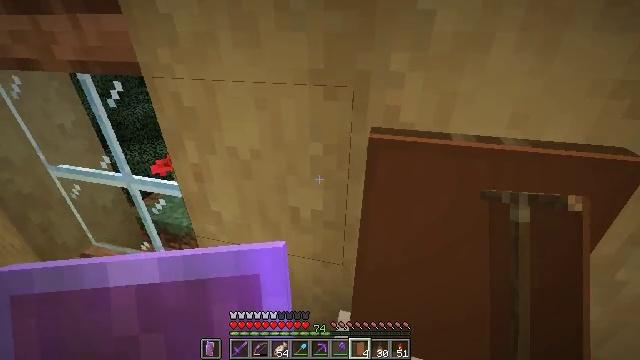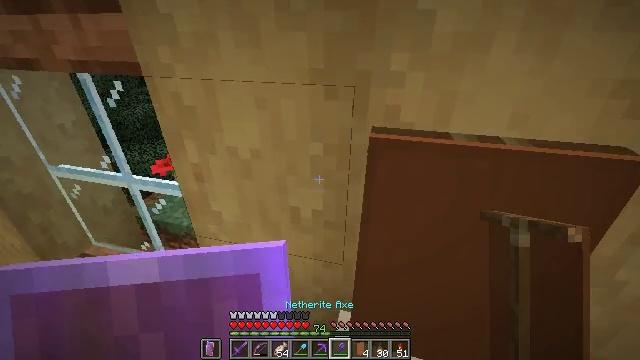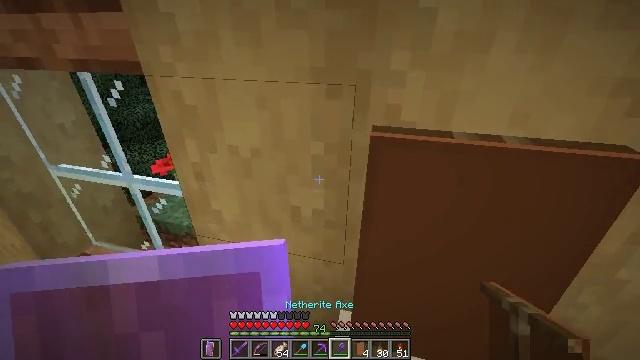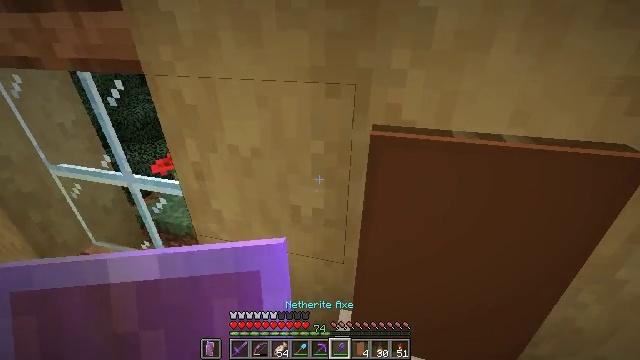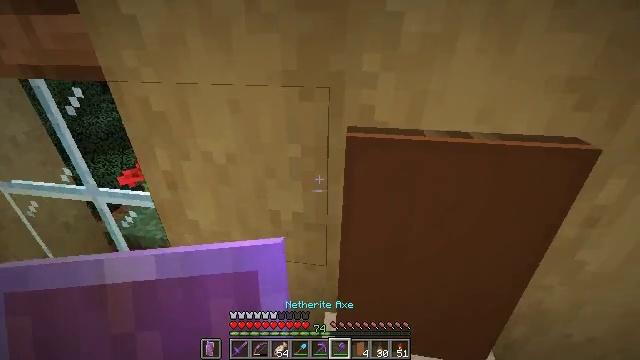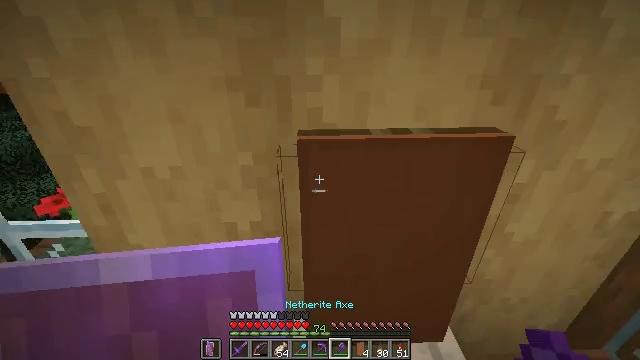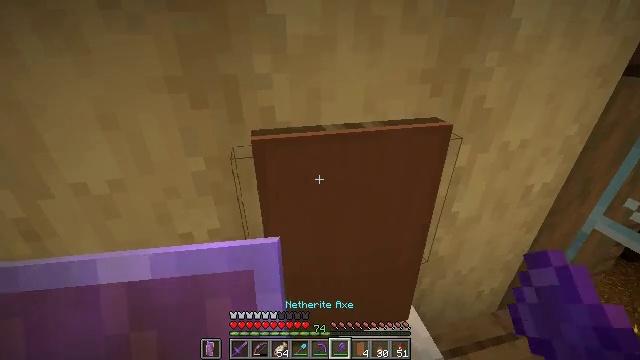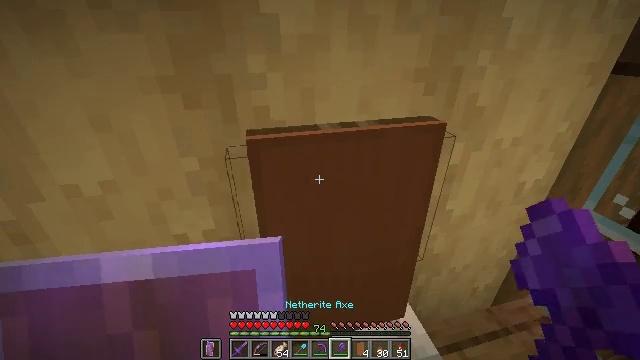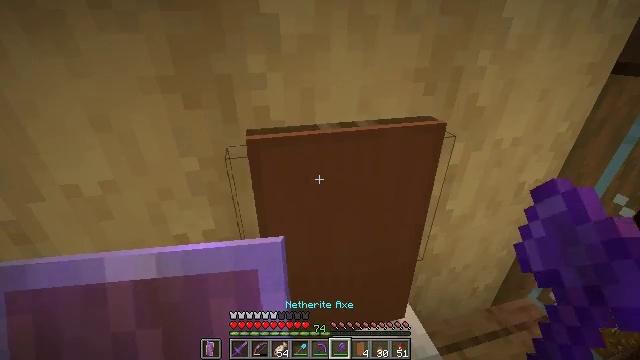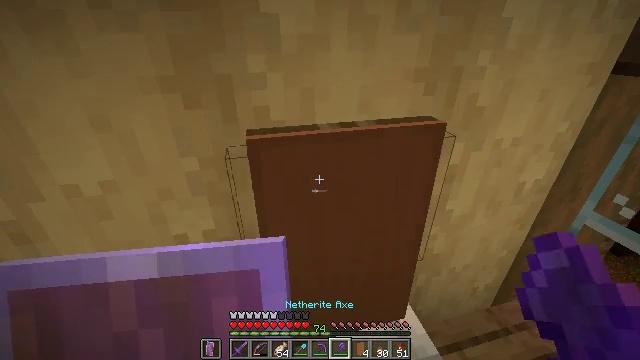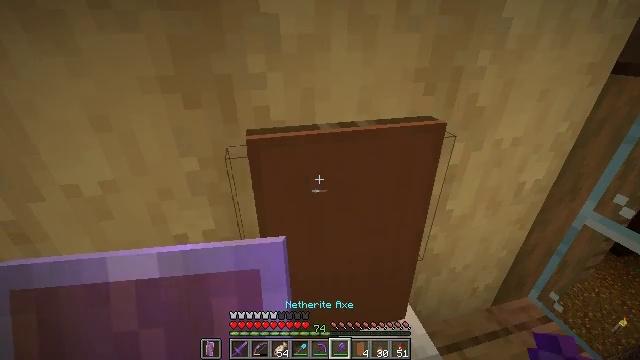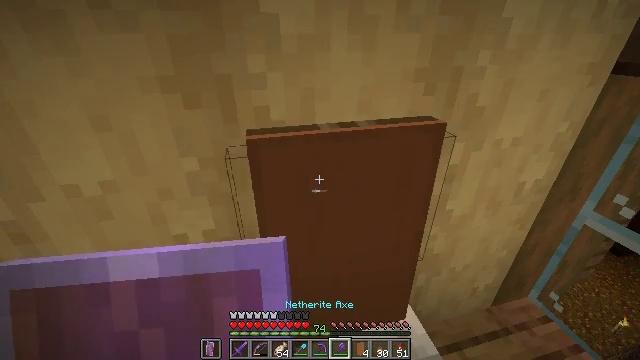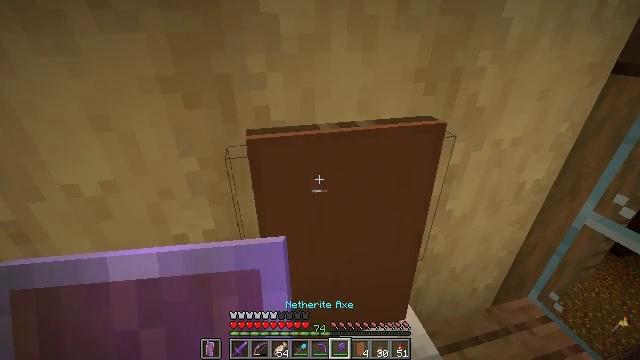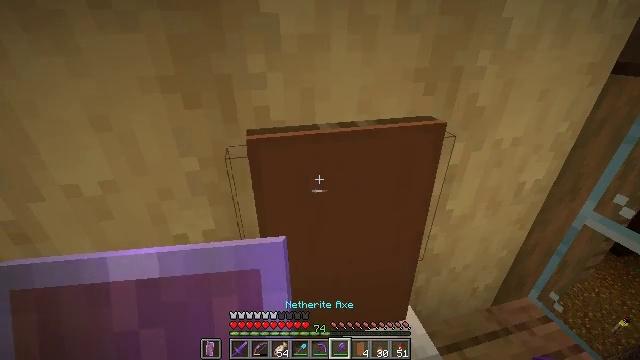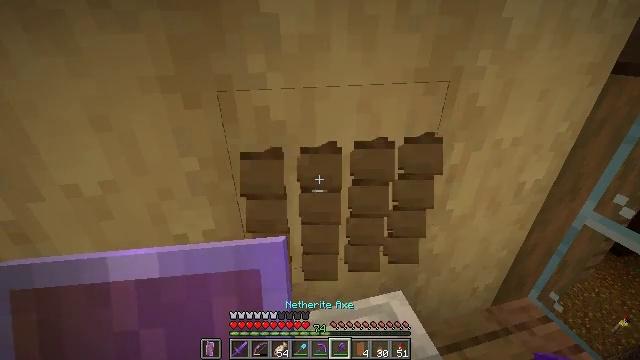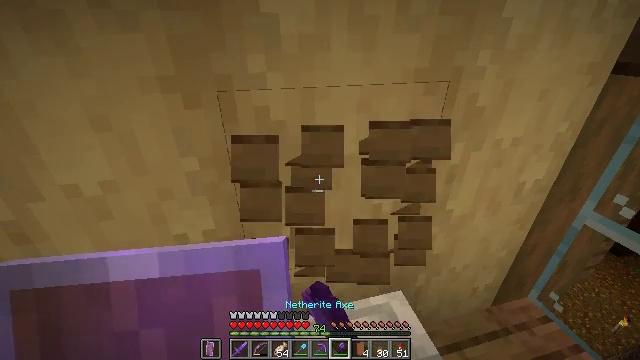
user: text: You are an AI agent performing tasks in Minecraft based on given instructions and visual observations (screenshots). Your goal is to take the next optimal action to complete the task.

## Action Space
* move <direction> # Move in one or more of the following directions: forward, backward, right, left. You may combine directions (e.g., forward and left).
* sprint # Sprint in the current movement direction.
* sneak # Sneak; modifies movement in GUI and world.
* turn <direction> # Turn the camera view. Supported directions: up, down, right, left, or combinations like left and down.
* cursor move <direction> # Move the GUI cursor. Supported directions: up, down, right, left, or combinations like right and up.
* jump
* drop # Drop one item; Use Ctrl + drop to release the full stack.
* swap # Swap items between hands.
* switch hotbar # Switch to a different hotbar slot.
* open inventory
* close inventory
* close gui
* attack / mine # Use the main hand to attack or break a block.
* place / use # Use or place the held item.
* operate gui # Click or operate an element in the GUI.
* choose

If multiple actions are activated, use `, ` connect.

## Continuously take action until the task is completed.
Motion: motion action
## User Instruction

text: Disassemble the brown wall banner for materials.
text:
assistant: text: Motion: no_op
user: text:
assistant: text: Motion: no_op
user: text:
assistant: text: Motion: no_op
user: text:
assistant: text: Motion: turn right
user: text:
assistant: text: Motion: turn right
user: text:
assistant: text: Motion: turn right
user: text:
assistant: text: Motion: turn right
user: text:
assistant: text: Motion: no_op
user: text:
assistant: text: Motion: no_op
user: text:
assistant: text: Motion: no_op
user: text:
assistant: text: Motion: no_op
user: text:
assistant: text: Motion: no_op
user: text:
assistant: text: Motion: no_op
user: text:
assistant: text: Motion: attack / mine
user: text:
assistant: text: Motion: attack / mine
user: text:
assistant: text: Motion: attack / mine
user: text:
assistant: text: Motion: no_op
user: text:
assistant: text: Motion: no_op
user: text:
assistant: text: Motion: no_op